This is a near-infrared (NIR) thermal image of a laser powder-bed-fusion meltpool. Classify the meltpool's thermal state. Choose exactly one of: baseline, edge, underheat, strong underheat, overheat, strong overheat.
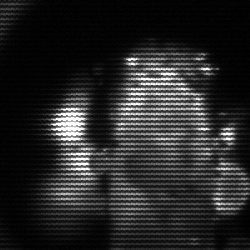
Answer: strong underheat